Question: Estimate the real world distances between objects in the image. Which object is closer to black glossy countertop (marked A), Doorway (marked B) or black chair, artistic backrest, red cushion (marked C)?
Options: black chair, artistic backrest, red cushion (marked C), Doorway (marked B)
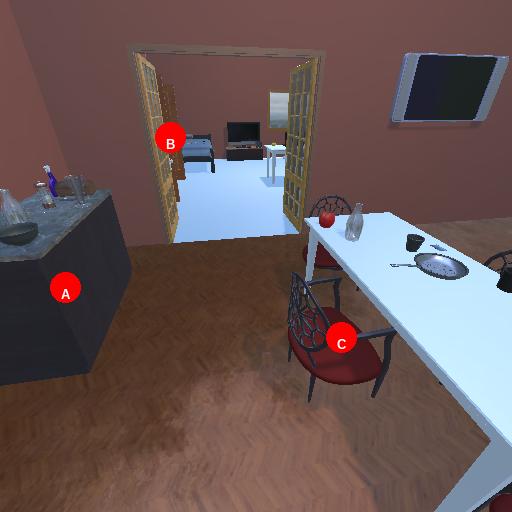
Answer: black chair, artistic backrest, red cushion (marked C)